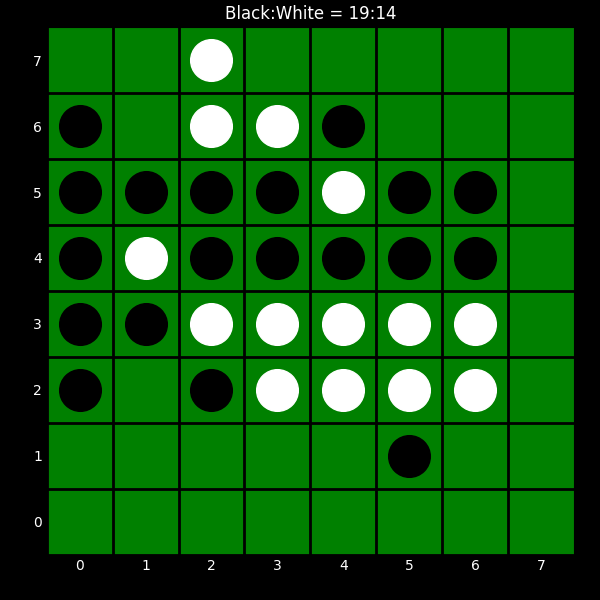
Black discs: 19
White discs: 14